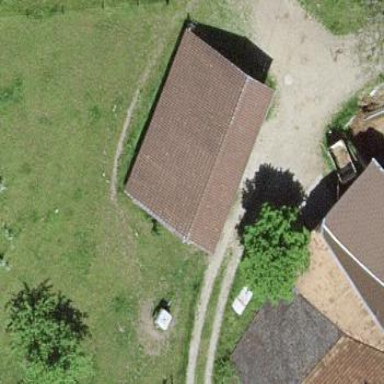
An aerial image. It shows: Shed building.